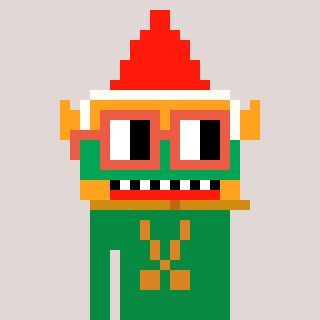
a pixel art character with square orange glasses, a gnome-shaped head and a green-colored body on a warm background